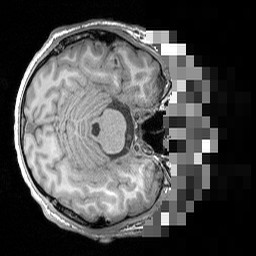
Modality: T1w
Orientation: axial
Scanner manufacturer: siemens
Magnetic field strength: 3 T
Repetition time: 1.5 s
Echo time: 0.00291 s